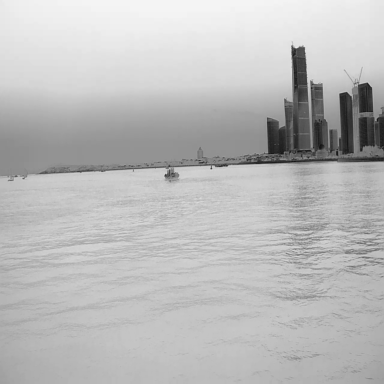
There are four objects shown in the infrared image, including a container_ship, a bulk_carrier, and two sailboats.